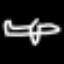
Label: airplane